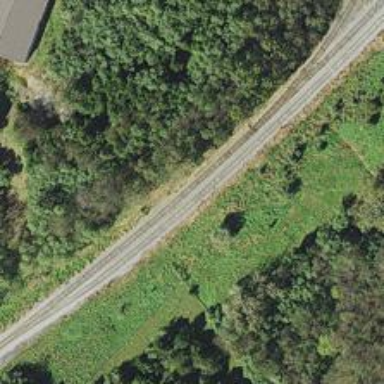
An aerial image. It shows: Railway track.